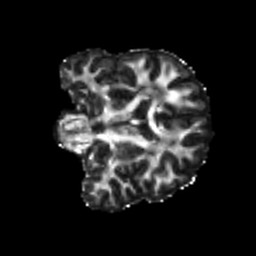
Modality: FA
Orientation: coronal
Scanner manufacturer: siemens
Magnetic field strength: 3 T
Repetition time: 4 s
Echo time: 0.0594 s